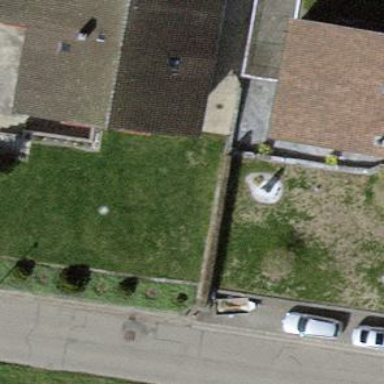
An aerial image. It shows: Detached building.